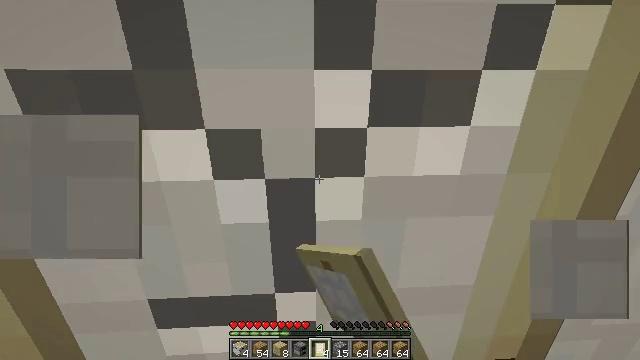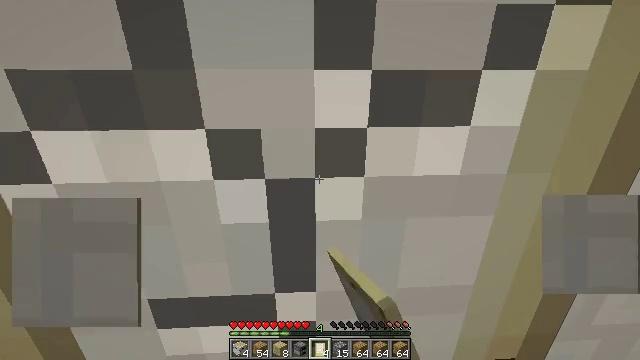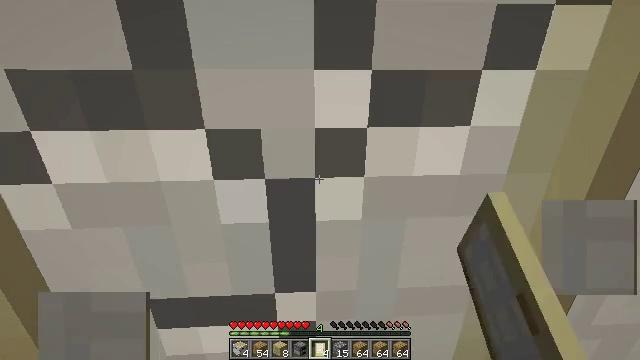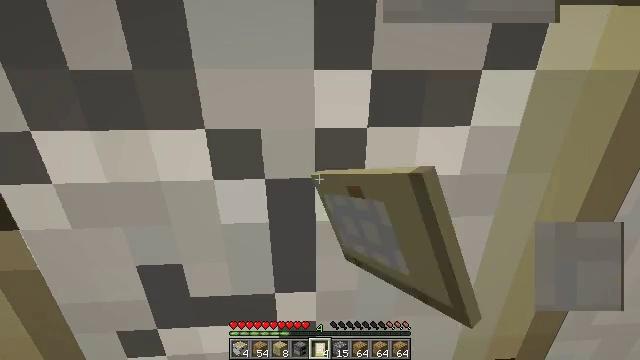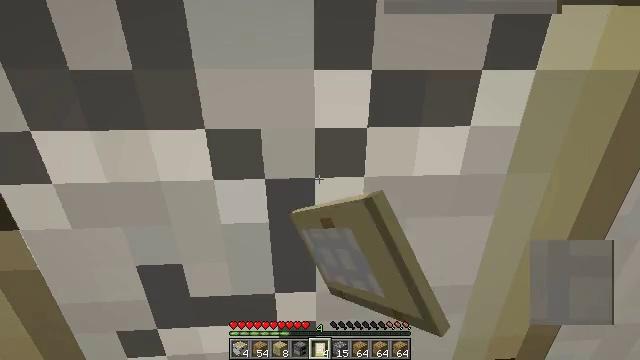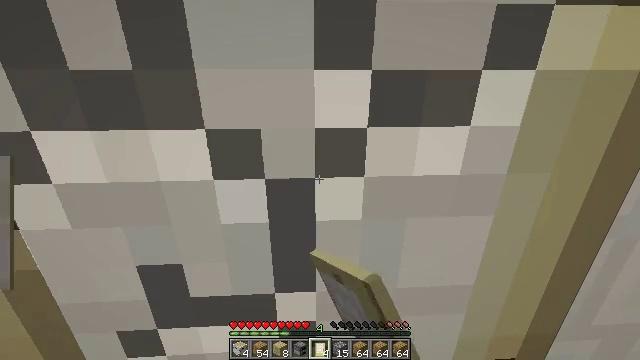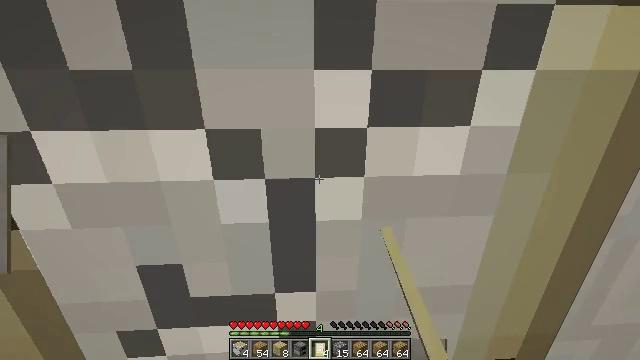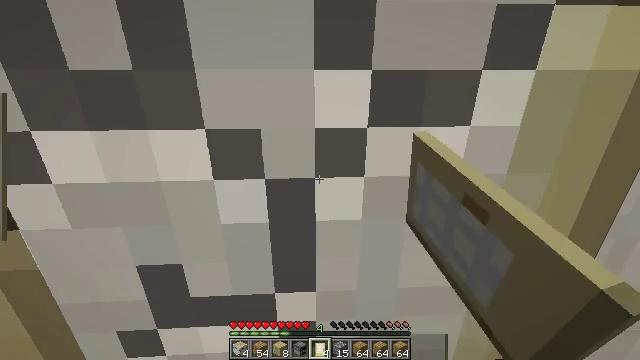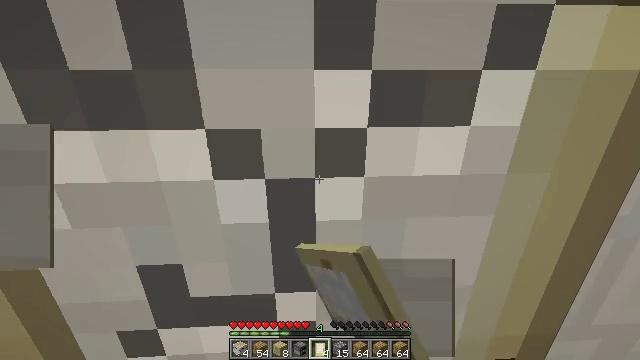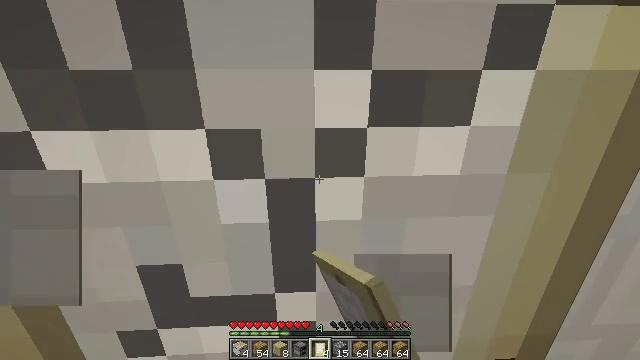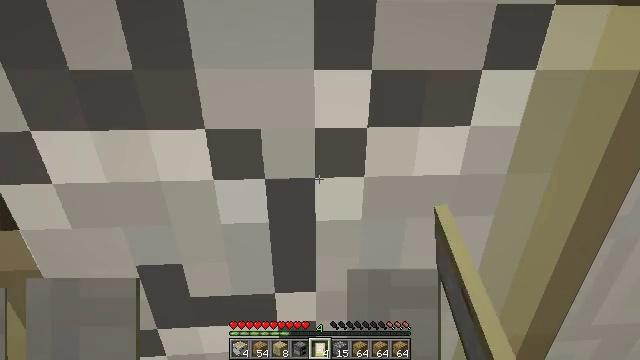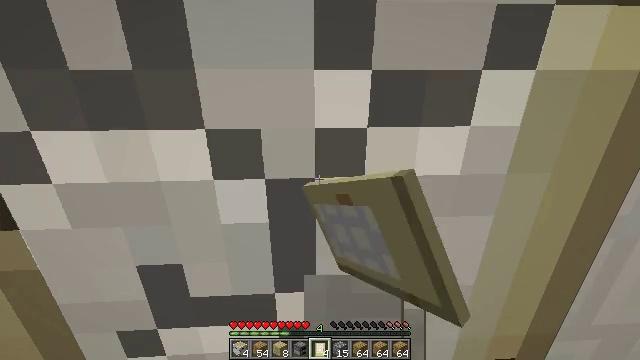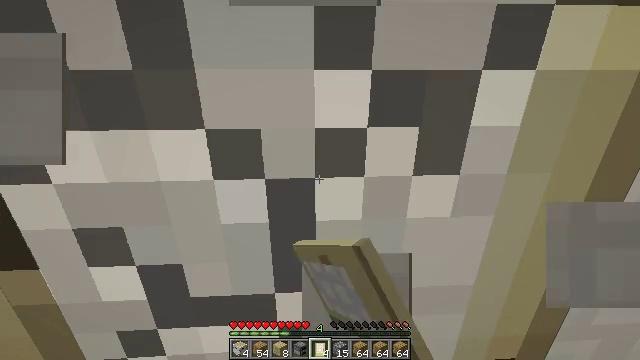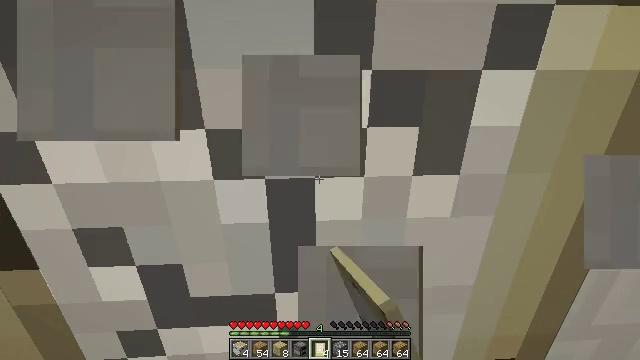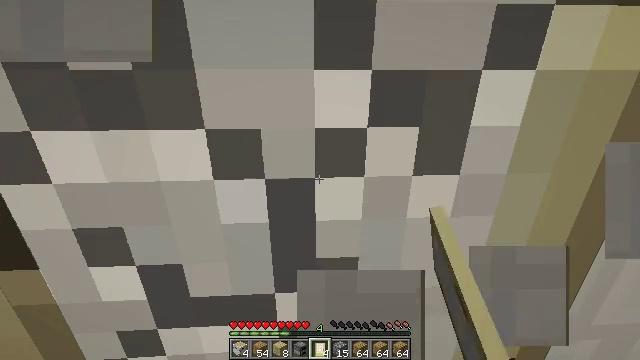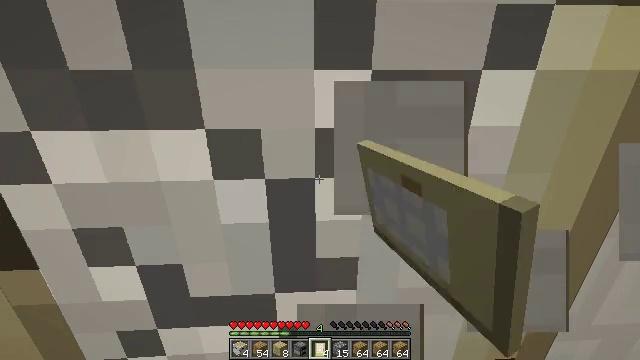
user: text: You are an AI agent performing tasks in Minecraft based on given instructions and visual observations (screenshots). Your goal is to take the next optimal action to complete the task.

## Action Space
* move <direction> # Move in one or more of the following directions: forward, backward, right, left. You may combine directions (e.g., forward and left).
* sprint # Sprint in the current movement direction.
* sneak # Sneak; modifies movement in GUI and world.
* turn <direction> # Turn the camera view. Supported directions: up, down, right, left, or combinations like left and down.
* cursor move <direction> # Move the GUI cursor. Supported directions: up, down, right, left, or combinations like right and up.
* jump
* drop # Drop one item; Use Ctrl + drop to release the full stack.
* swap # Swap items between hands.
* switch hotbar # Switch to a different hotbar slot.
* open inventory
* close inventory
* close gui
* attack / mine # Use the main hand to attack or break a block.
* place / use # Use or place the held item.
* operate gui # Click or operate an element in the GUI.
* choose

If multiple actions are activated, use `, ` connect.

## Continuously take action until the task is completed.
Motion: motion action
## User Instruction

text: Mine birch door from the structure.
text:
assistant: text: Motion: attack / mine
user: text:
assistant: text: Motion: attack / mine
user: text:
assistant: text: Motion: attack / mine
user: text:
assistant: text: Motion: attack / mine
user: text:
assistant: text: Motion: attack / mine
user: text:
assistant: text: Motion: attack / mine
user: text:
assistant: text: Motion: attack / mine
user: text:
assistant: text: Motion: attack / mine
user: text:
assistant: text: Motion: attack / mine
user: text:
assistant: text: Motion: attack / mine
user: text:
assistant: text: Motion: attack / mine
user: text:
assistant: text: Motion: attack / mine
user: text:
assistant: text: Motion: attack / mine
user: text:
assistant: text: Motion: attack / mine
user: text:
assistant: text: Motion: attack / mine
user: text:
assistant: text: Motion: attack / mine
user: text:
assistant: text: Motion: attack / mine
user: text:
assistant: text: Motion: attack / mine
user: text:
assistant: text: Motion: attack / mine
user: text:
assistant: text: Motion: attack / mine
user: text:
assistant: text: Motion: attack / mine
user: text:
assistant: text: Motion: attack / mine
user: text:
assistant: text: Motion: attack / mine
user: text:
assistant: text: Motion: attack / mine
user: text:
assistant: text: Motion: attack / mine
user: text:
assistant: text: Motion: attack / mine
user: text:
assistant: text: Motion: attack / mine
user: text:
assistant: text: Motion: attack / mine
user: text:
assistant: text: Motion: attack / mine
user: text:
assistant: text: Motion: attack / mine